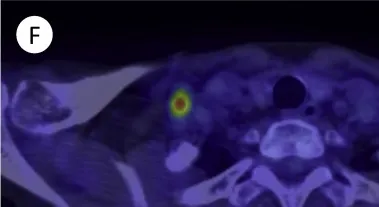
Pre-NAC imaging examinations of the right breast tumor (Fig. Supraclavicular lymph node.
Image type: radiology (pet)